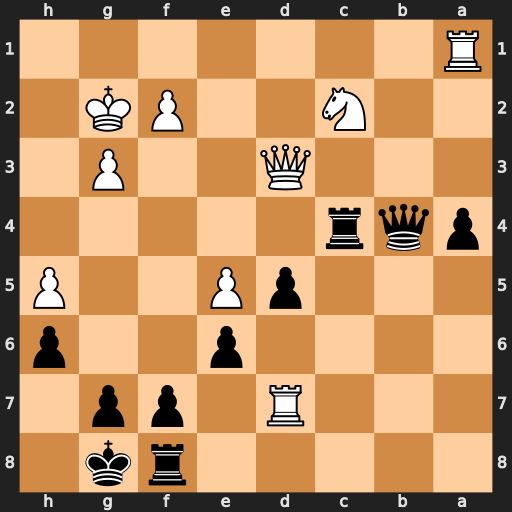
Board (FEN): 5rk1/3R1pp1/4p2p/3pP2P/pqr5/3Q2P1/2N2PK1/R7
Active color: b
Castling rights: -
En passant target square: -
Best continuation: Qb2 Na3 Qxa1 Nxc4 dxc4 Qxc4 Qxe5 Qxa4 Qxh5